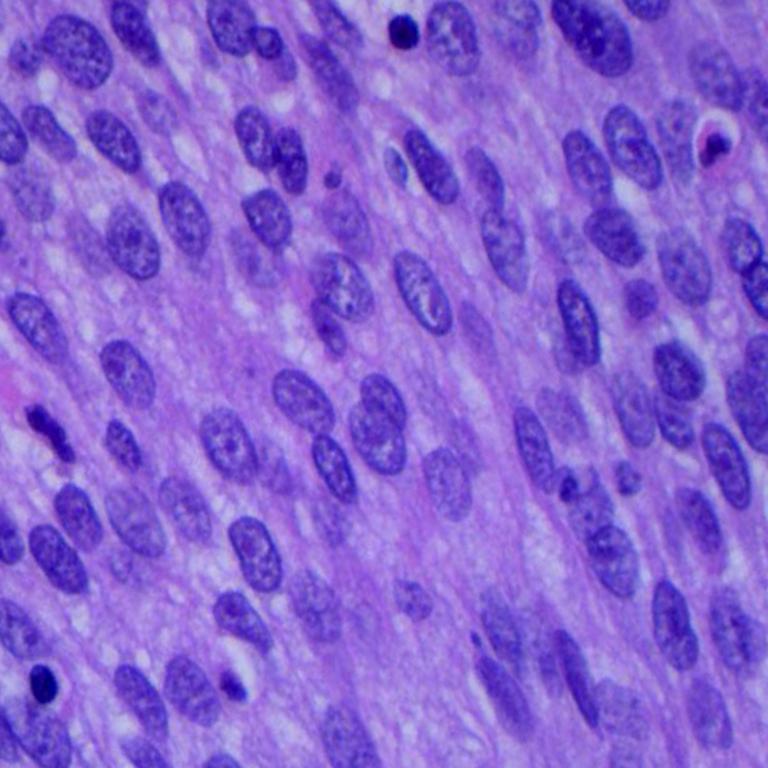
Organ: lung
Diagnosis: squamous carcinomas